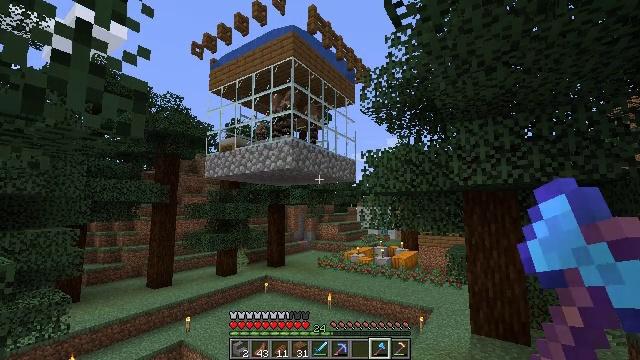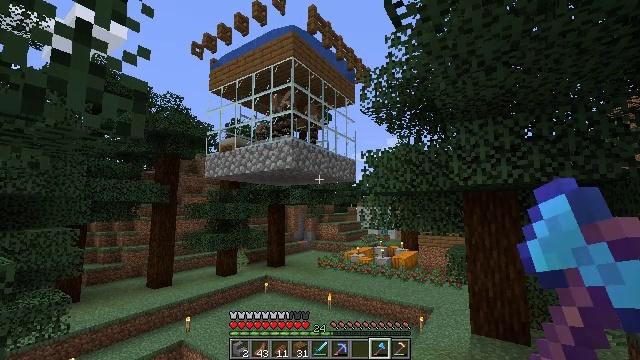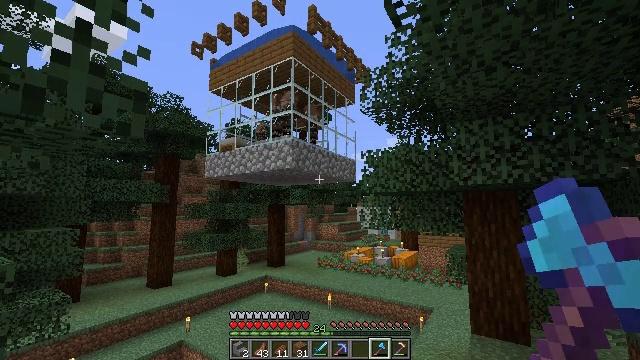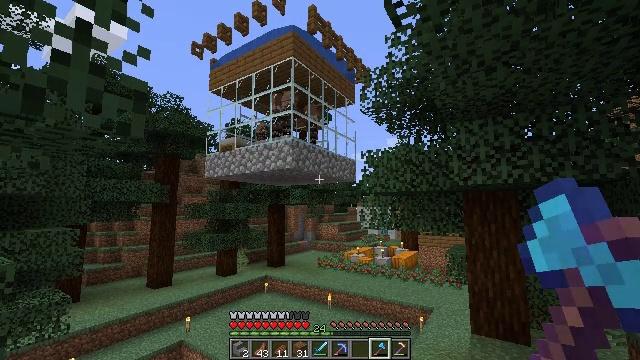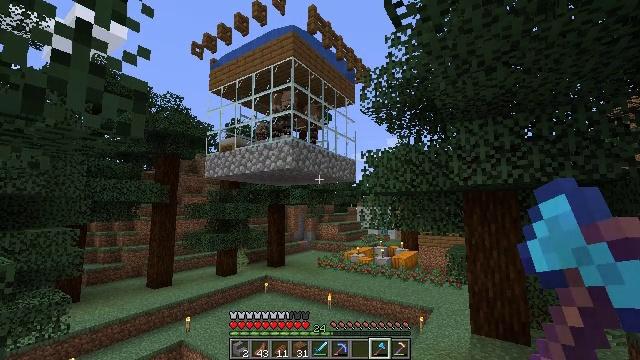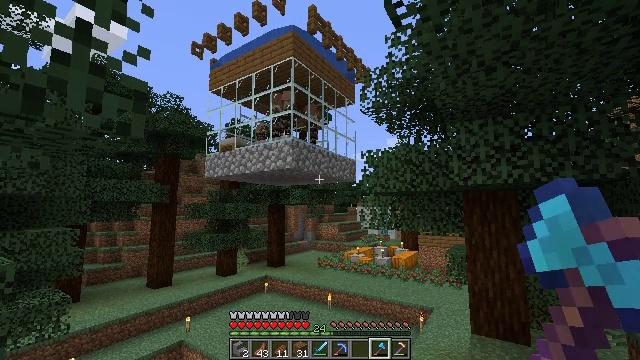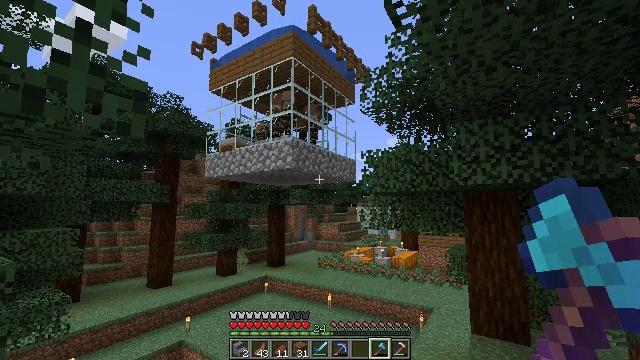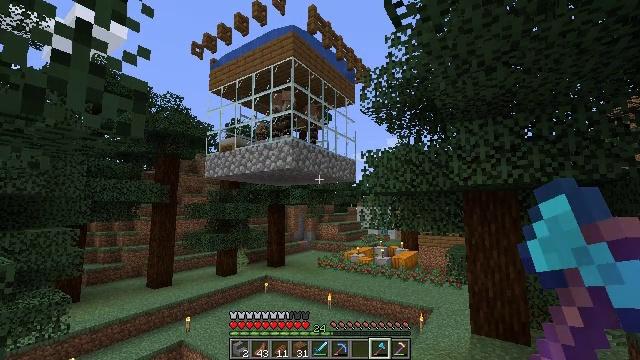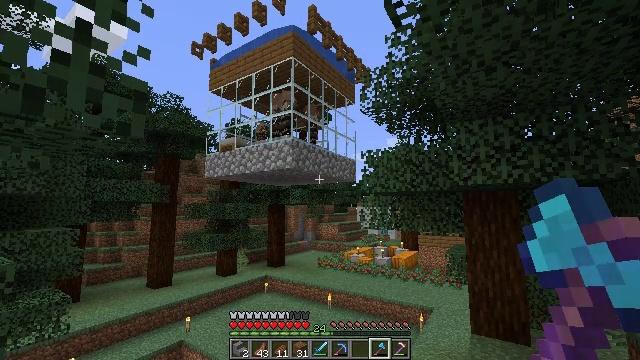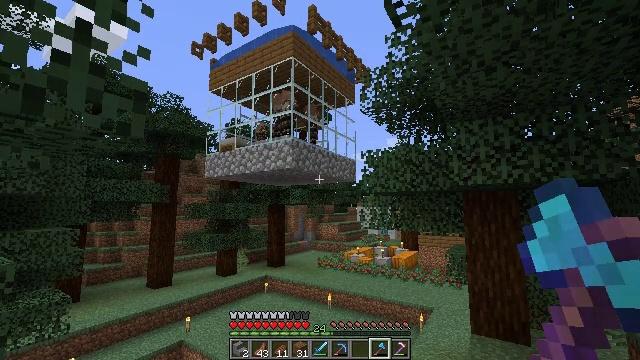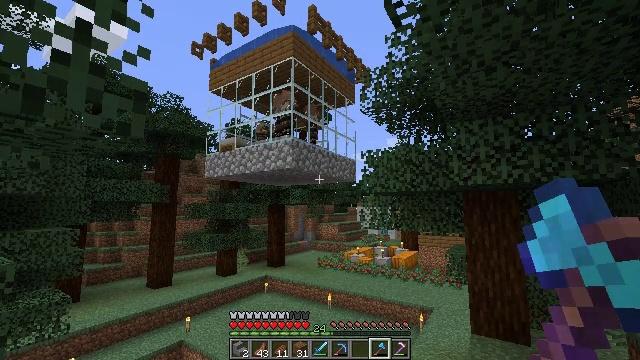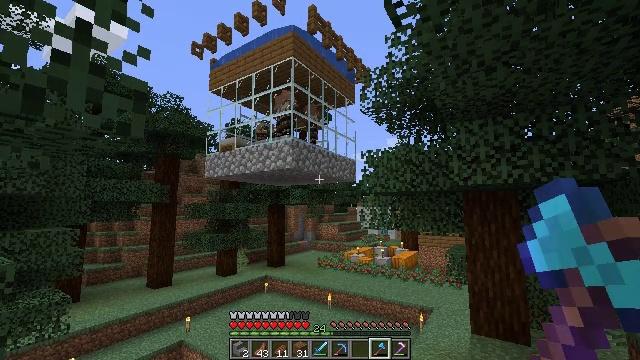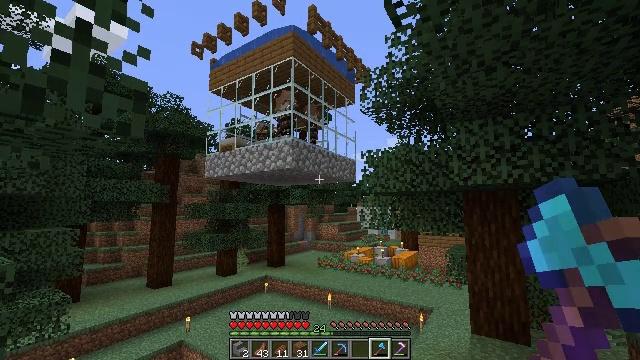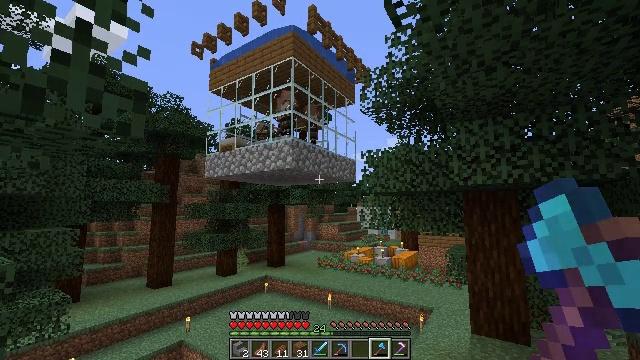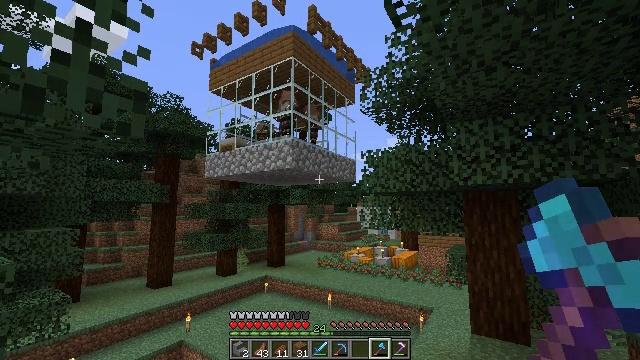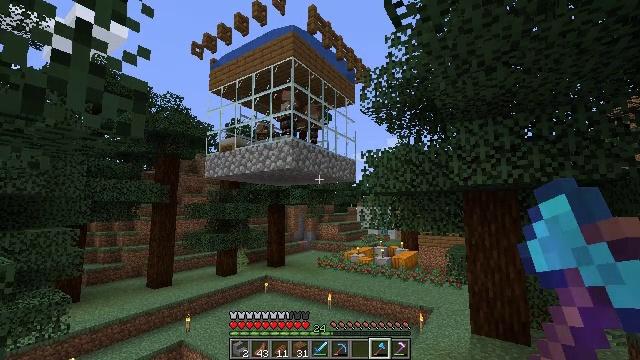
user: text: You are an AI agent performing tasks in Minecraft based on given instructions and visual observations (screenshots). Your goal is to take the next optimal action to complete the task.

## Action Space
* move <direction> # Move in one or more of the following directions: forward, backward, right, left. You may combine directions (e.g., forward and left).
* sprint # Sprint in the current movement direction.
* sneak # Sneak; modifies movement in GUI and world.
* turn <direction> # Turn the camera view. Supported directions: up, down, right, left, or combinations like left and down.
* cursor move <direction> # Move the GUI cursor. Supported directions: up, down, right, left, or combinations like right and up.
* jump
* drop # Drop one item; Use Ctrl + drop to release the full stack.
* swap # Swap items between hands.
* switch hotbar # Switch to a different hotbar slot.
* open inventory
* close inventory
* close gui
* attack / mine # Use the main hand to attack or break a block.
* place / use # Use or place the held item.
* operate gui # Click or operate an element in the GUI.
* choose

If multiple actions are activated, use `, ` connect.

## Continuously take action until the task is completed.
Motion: motion action
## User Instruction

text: Break the sweet berry bush to collect berries.
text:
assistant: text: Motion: no_op
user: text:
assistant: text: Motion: no_op
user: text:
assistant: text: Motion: no_op
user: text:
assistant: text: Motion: no_op
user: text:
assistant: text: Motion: no_op
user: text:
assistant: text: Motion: no_op
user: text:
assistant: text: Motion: no_op
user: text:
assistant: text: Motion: no_op
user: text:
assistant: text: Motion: no_op
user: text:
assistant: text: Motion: no_op
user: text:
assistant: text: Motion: no_op
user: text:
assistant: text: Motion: no_op
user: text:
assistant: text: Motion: no_op
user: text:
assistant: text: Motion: no_op
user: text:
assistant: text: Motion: no_op
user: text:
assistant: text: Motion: no_op
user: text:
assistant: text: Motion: no_op
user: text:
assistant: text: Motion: no_op
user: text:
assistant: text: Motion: no_op
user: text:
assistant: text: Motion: no_op
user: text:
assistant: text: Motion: no_op
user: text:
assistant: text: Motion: no_op
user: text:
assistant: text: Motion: no_op
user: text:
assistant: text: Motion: no_op
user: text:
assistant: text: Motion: no_op
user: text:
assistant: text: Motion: no_op
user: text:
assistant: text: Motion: no_op
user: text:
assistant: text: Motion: no_op
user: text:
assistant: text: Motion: no_op
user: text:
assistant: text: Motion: no_op